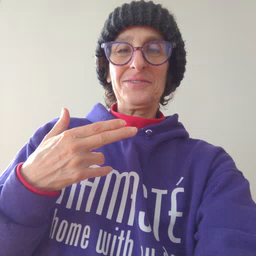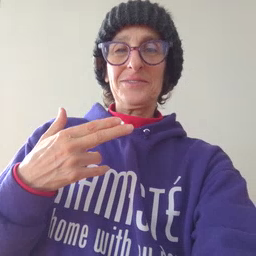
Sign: gift